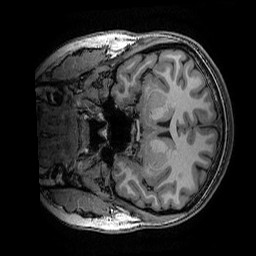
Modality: T1w
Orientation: coronal
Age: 28
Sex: female
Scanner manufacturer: ge
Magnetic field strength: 3 T
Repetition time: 0.007 s
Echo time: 0.00342 s